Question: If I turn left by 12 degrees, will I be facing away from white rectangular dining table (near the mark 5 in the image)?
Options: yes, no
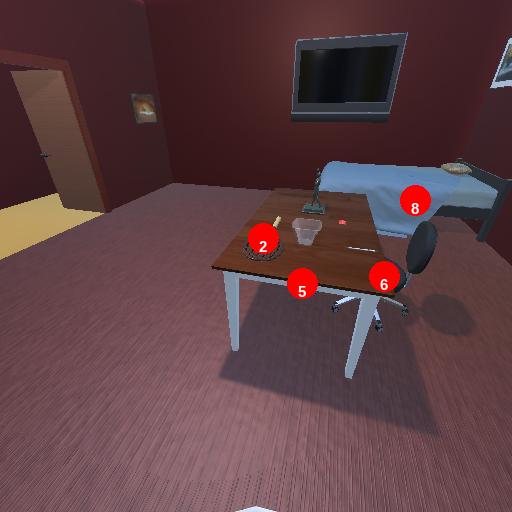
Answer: yes